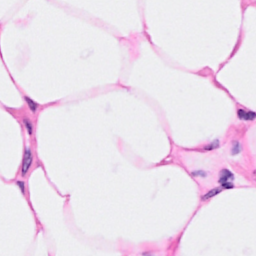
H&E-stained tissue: Breast